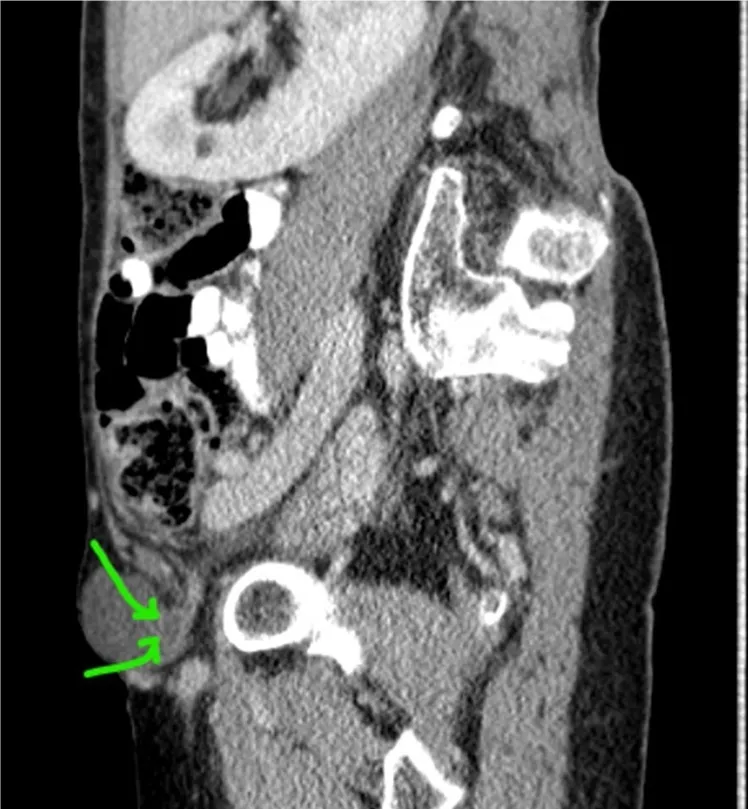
Sagittal view showing appendiceal tip within De Garengeot hernia.
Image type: radiology (ct)